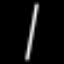
Label: squiggle